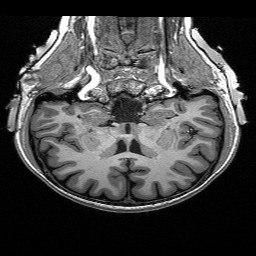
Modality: T1w
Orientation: sagittal